Explain the disparities between the first and second image.
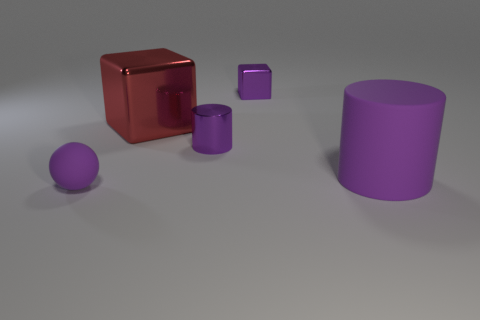
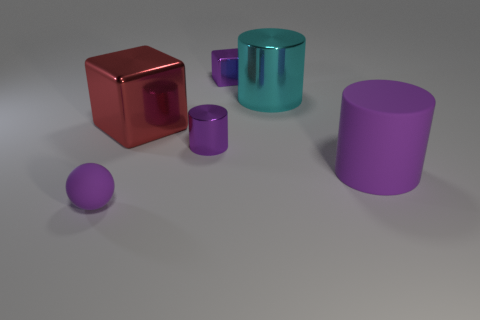
the large metallic cylinder has appeared
the big cyan thing has been added
the cyan thing has appeared
the big shiny cylinder has been newly placed
the large cyan metallic cylinder that is to the right of the tiny cube has been newly placed
the large cyan shiny cylinder that is behind the large red shiny block has been newly placed
the large cyan metallic object has been newly placed
the large cyan shiny cylinder behind the big matte thing has been added
the large cyan metallic cylinder that is behind the large metallic block has been newly placed